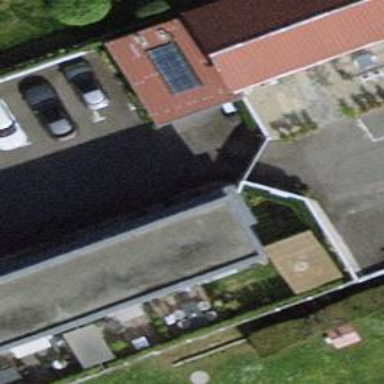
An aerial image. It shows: Gate.